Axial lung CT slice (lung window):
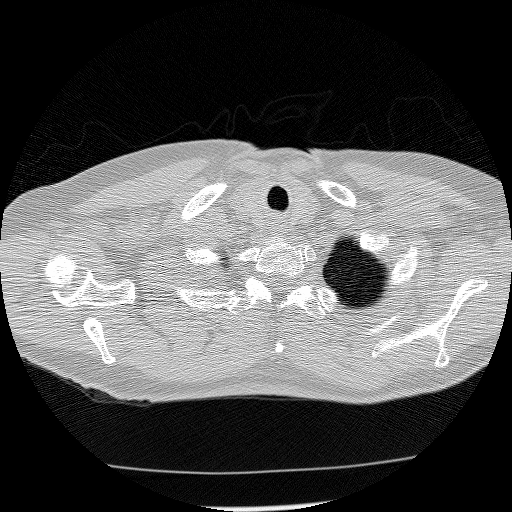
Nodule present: no